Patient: sex F, age 77
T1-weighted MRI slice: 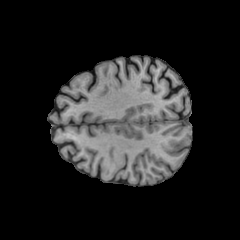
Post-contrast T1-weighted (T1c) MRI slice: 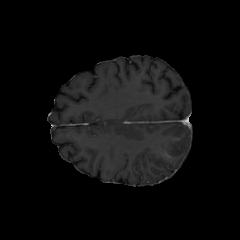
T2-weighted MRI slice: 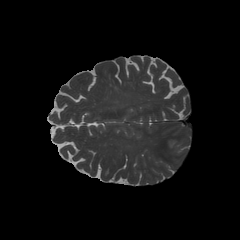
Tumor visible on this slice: no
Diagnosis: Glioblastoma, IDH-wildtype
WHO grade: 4